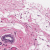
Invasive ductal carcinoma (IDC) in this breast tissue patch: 0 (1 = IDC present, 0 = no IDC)